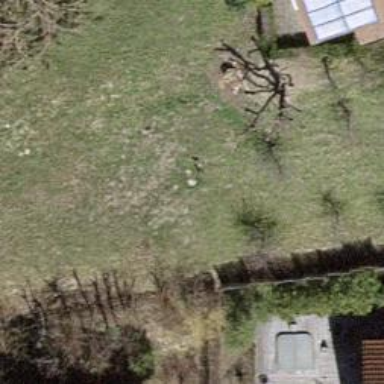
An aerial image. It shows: Single tag "natural: tree."